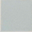
Piece: xx